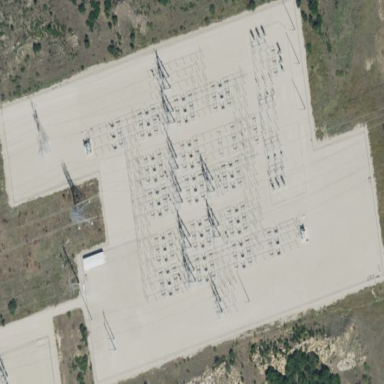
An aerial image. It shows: Outdoor power substation surrounded by fence. This substation operates at the transmission level.